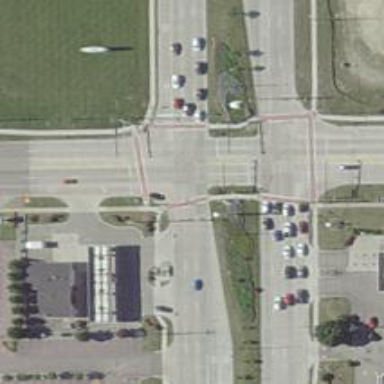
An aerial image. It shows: Marked footway crossing with lines.